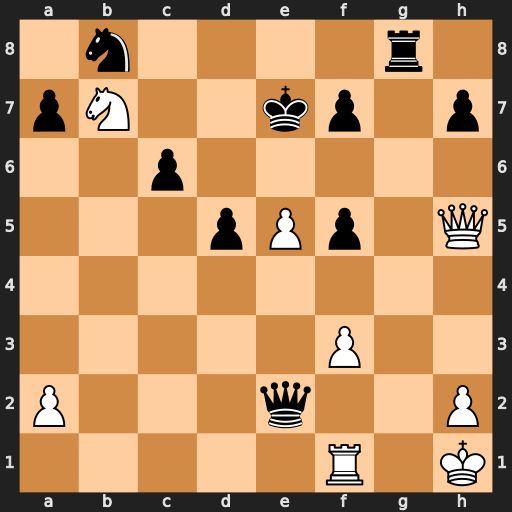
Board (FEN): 1n4r1/pN2kp1p/2p5/3pPp1Q/8/5P2/P3q2P/5R1K
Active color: w
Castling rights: -
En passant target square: -
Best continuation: Qh4+ Kd7 e6+ Kxe6 Re1